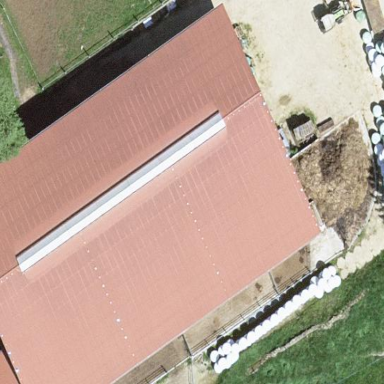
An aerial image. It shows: Farm building.